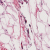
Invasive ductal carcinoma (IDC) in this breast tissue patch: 0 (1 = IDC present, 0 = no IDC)